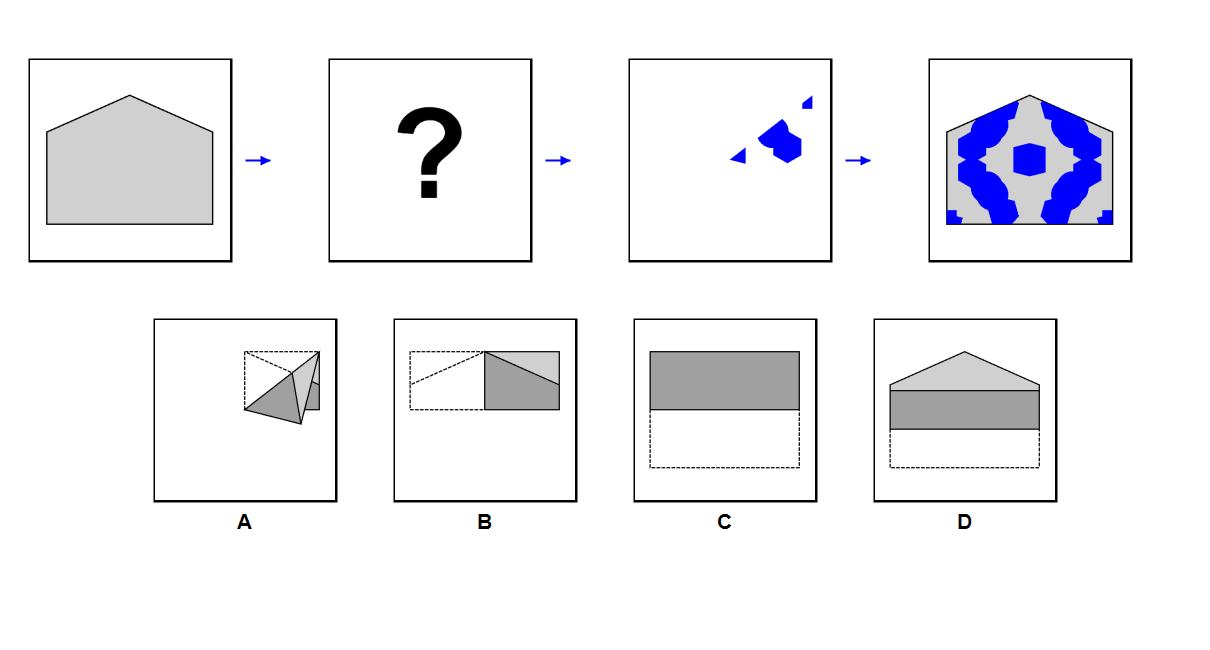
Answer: D